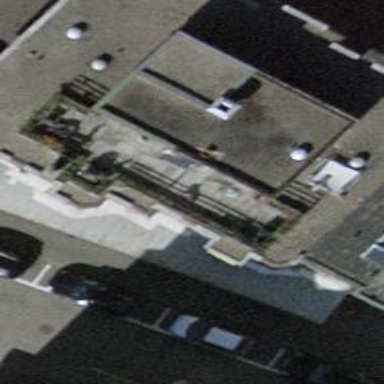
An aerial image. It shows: Grey building with flat roof.